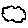
Label: cloud